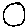
Label: circle